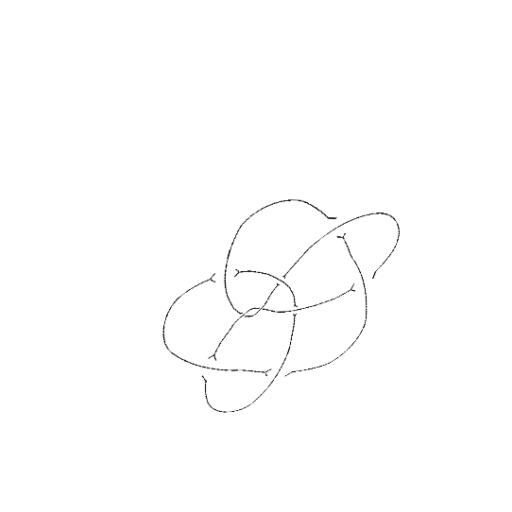
Crossing number: 9